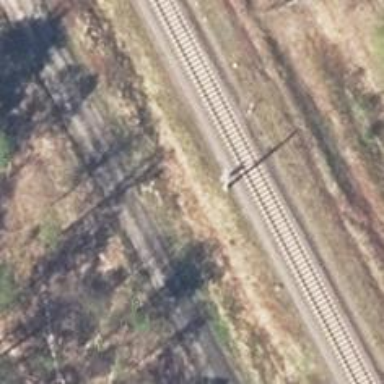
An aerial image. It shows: Railway signal.